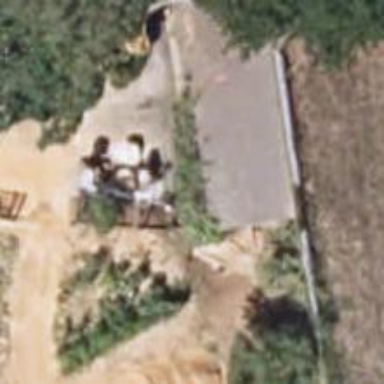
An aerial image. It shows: Shed.